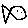
Label: fish